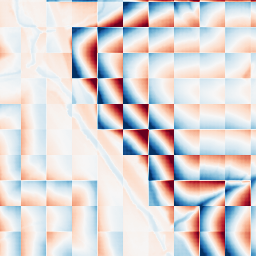
Category: wavelet
Decomposition family: wavelet_biorthogonal
Decomposition parameters: wavelet: bior1.3
level: 5
Upsampling method: sinc_blackman
Upsampling parameters: scale: 2
kernel_size: 4
Upsampling scale: 2